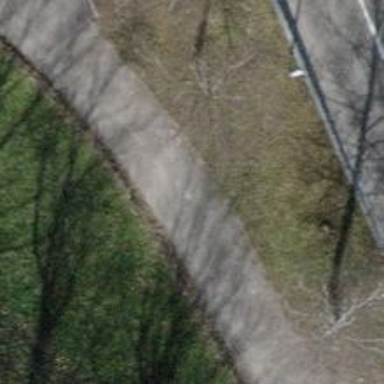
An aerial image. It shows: Asphalt track with grade1 surface.